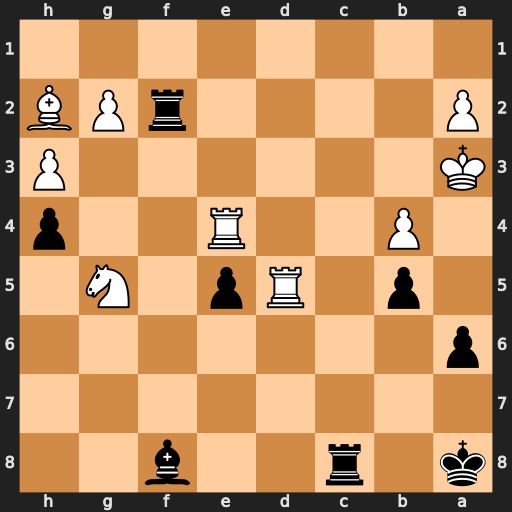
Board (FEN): k1r2b2/8/p7/1p1Rp1N1/1P2R2p/K6P/P4rPB/8
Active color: b
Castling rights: -
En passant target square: -
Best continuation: Rc3#